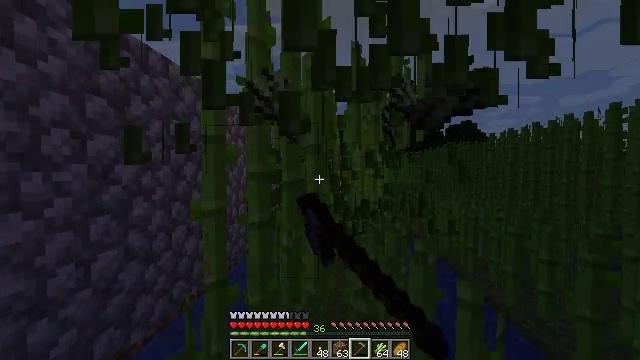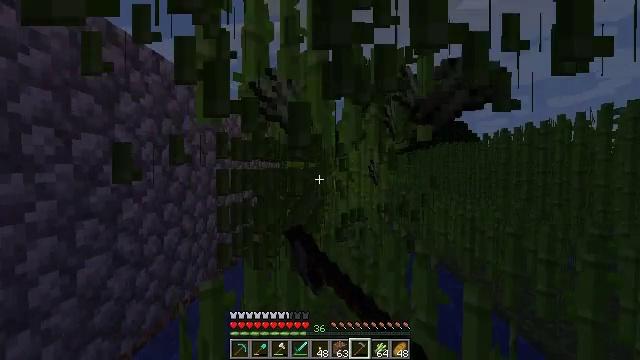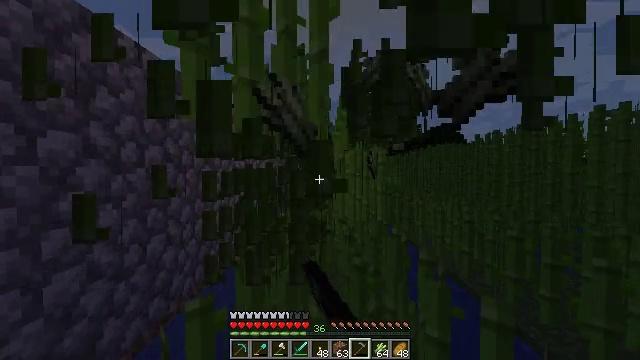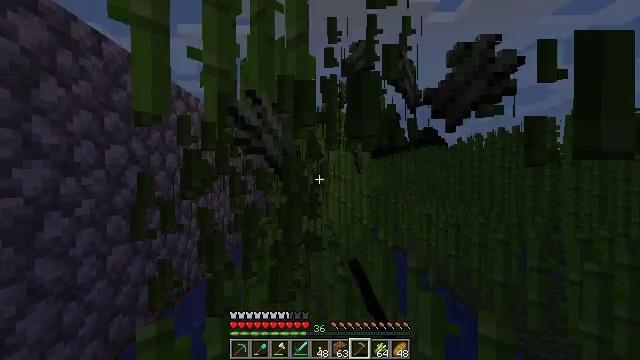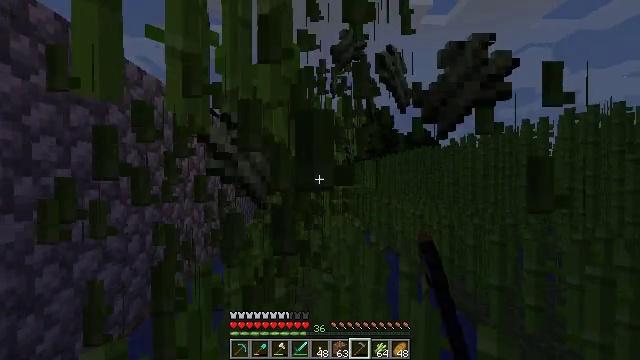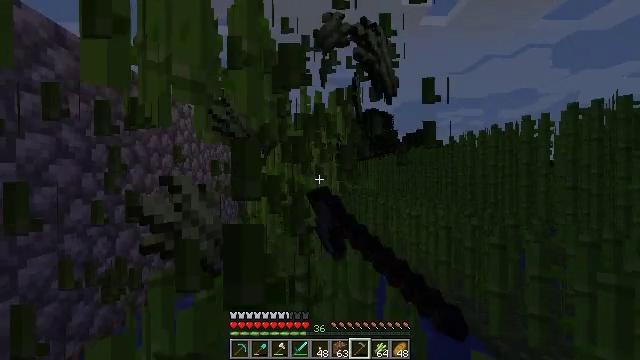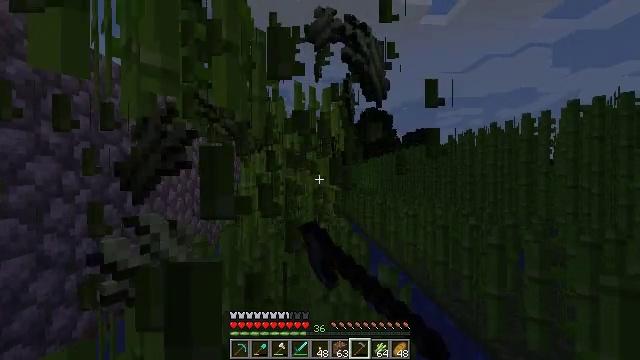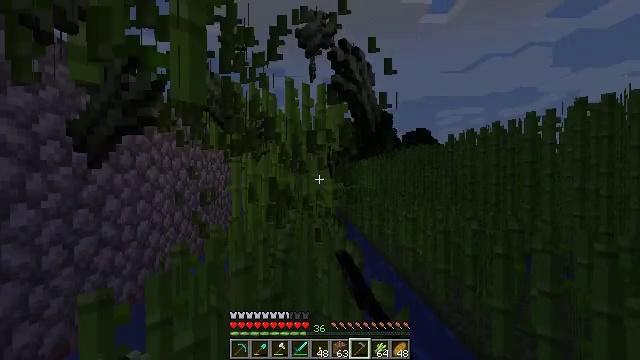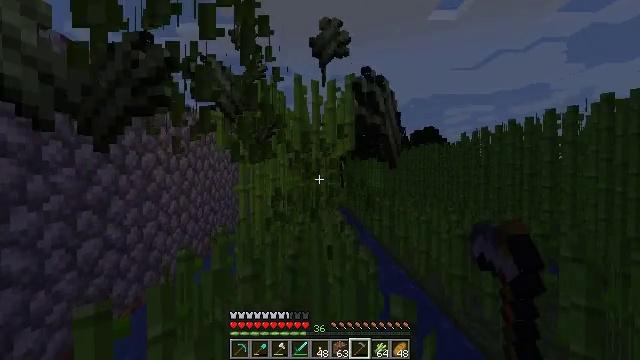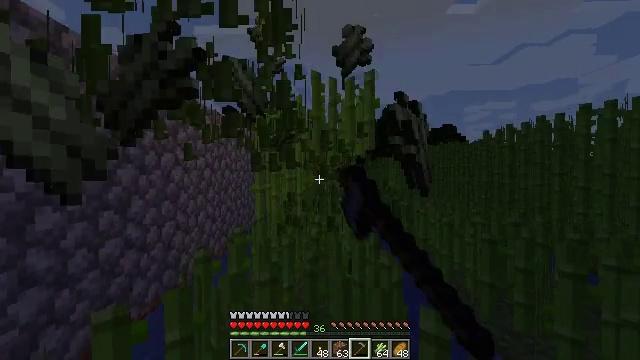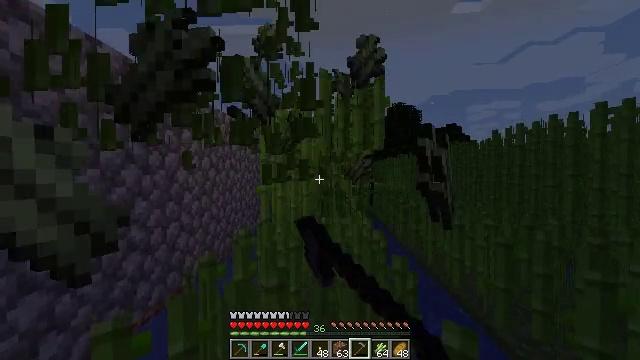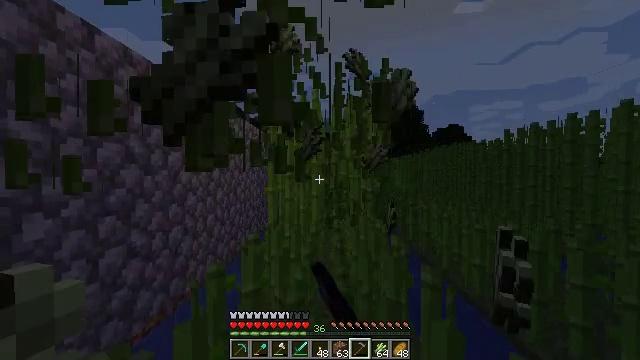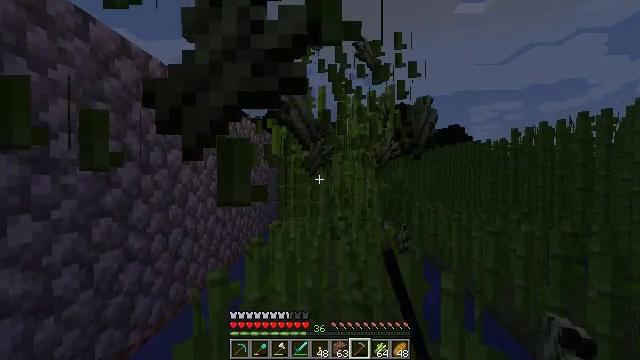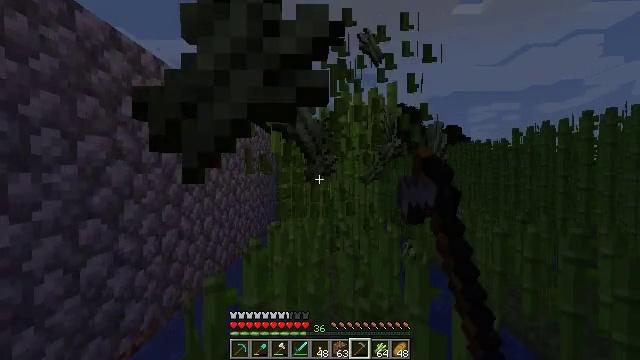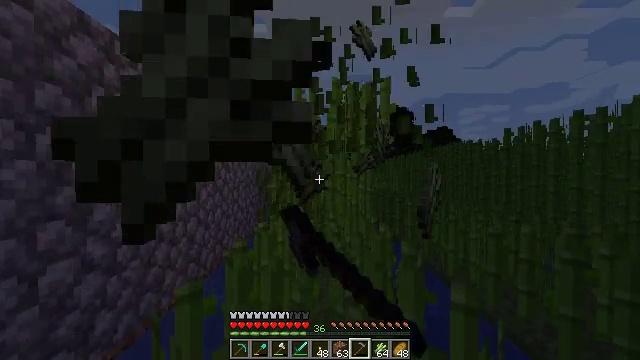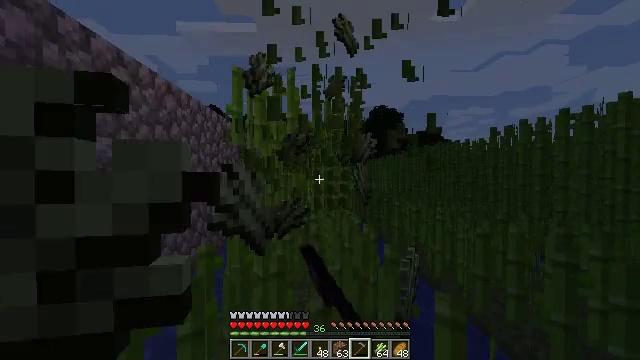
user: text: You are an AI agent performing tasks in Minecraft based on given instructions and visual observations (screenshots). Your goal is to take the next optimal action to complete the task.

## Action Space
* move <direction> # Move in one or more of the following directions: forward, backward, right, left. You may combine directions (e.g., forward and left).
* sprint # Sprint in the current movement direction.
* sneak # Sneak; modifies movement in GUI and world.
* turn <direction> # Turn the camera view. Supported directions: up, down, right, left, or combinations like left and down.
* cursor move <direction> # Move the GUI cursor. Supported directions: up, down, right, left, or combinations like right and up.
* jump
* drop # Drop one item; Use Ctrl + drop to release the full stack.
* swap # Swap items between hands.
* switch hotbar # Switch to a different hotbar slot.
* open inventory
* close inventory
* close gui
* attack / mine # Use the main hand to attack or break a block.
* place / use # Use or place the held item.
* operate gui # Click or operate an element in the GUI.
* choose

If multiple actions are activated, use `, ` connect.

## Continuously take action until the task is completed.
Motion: motion action
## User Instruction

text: Collect sugar cane near water sources.
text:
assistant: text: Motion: move forward, turn right, attack / mine
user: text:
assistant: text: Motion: move forward and move right, turn right, attack / mine
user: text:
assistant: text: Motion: move forward and move right, turn right, attack / mine
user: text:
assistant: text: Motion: move forward and move right, turn right, attack / mine
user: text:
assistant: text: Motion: move forward and move right, attack / mine
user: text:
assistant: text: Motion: move forward and move right, attack / mine
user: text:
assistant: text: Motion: move forward and move left, attack / mine
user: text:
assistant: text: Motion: move forward and move left, turn left, attack / mine
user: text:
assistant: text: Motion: move forward and move left, turn left, attack / mine
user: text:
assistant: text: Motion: move forward and move left, attack / mine
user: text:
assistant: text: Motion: move forward and move left, attack / mine
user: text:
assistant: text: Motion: move forward, attack / mine
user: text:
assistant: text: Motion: move forward and move right, attack / mine
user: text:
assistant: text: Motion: move forward and move right, turn right, attack / mine
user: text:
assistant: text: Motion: move forward and move right, turn right, attack / mine
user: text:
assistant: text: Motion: move forward and move right, sprint, attack / mine
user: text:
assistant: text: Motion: move forward, sprint, attack / mine
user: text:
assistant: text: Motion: move forward, sprint, attack / mine
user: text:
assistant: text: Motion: move forward, sprint, turn left, attack / mine
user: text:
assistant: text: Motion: move forward, sprint, turn left, attack / mine
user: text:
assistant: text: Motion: move forward and move left, sprint, turn left, attack / mine
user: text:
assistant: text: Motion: move forward and move left, sprint, attack / mine
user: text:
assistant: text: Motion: move forward and move left, sprint, attack / mine
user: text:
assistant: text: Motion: move forward and move left, sprint, attack / mine
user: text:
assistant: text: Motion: move forward, sprint, attack / mine
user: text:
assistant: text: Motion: move forward, sprint, turn right, attack / mine
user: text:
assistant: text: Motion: move forward and move right, sprint, turn right, attack / mine
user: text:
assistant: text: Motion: move forward and move right, sprint, turn right, attack / mine
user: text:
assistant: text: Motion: move forward and move right, sprint, attack / mine
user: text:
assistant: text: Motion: move forward and move right, sprint, attack / mine